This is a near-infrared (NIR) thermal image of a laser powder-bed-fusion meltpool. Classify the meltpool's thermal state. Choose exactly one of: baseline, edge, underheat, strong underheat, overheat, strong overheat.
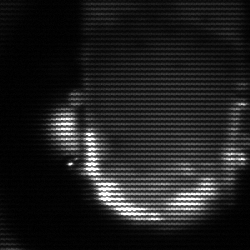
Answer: baseline